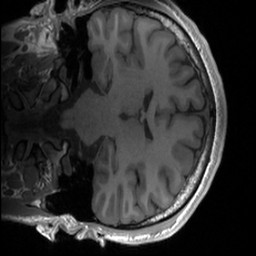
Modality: T1w
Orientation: coronal
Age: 19
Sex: male
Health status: healthy